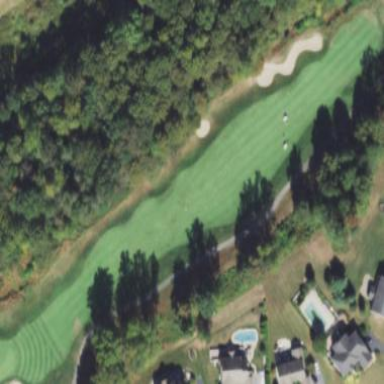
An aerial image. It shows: Grassy area designated as golf fairway.